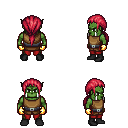
a pixel art fantasy rpg character, male body template, orc, green skin, leather chest armor, red pants, ruby red ponytail hairstyle, gold gloves, black shoes, four views (front, back, left, right), 2x2 character sprite sheet, small pixel art, hard edges, no anti-aliasing